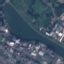
Land use / land cover: River